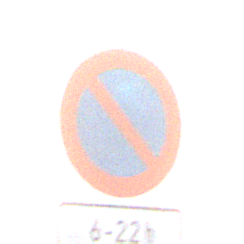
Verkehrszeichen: EingeschraenktesHalteverbot
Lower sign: ZeitangabenMitBeschraenkungAufWochentage4
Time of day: SunriseSunset
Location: Outdoor (Nature)
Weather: PartlyCloudy
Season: NotSpecified
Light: Natural